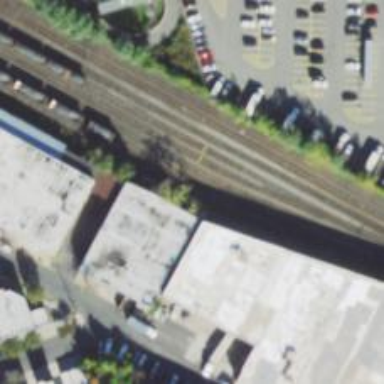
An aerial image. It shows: Railway yard.